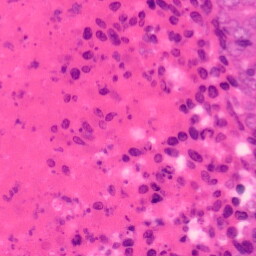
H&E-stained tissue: Colon